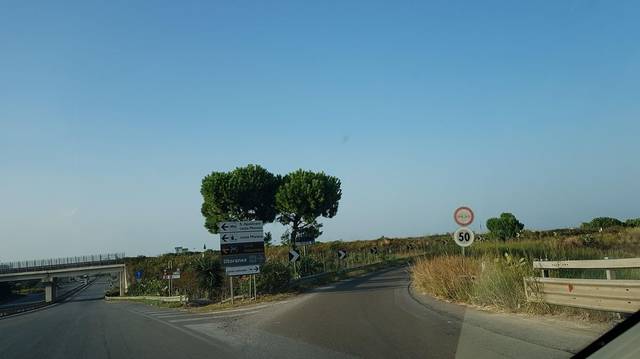
Region: Italy
Coordinates: 40.619, 17.958